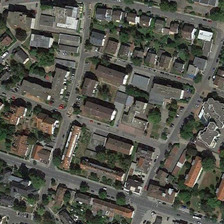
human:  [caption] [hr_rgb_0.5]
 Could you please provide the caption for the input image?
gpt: many buildings and green trees are in a dense residential area .

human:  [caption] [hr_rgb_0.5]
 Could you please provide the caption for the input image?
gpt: many buildings and green trees are in a dense residential area .

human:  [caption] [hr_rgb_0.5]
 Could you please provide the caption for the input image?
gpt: many buildings and green trees are in a dense residential area .

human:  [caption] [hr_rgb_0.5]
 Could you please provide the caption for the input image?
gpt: many buildings and green trees are in a dense residential area .

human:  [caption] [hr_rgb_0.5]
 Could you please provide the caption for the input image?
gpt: many buildings and green trees are in a dense residential area .